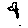
Label: flower